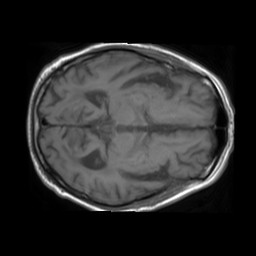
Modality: T1w
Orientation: axial
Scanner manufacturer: philips
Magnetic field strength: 1.5 T
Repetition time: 0.55 s
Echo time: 0.015 s